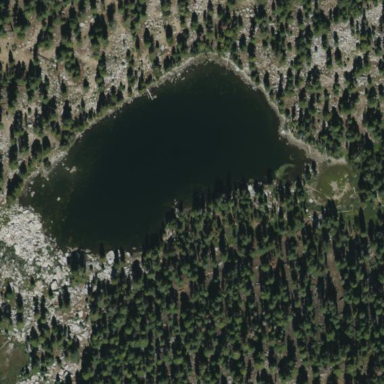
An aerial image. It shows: Serene lake.